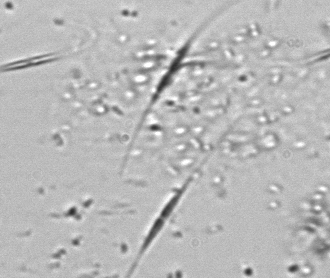
Label: Phaeocystis